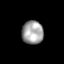
Tissue: skin
Cell type: Epithelial cells
Senescence score: 0.2559
Nuclear area (px): 493
Mean DAPI intensity: 161.941